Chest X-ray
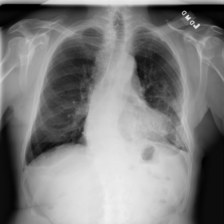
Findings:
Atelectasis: negative
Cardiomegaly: negative
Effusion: positive
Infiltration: negative
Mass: negative
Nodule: positive
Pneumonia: negative
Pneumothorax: negative
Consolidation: negative
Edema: negative
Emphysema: negative
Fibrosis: negative
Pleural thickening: negative
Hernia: negative